Field crop: maize
Growth stage: 2
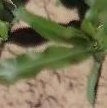
Species: maize